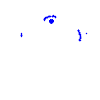
Particle: electron